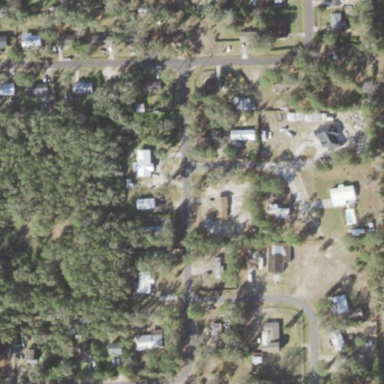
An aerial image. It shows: This residential area consists of single-family homes.